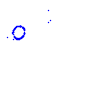
Particle: kaon